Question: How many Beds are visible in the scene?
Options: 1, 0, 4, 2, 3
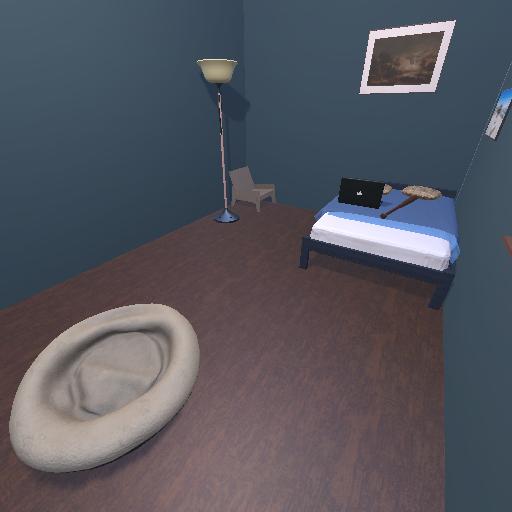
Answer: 1